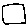
Label: square